Question: I'm having an issue with a bit of custom script that I wrote to show the time in different time zones around the world. Instead of saying HH:MM, if the minutes are less than 10, it says HH:M. How can I change it so that if it's less then 10, it sas HH:0M?
Screenshot:

Script:
'''
$(document).ready(function() {
function calculateTime(offset) {
var currentDate = new Date()
utc = currentDate.getTime() + (currentDate.getTimezoneOffset() * 60000);
newDate = new Date(utc + (<PHONE>*offset));
return (newDate.getHours() === 0) ? 12 : ((newDate.getHours() > 12) ? newDate.getHours() - 12 : newDate.getHours()) + ' : ' + newDate.getMinutes() + ' ' + ((newDate.getHours() > 11) ? 'PM' : 'AM');
}
function displayTimes() {
$(".chicago").html(calculateTime("-6"));
$(".london").html(calculateTime("+1"));
$(".shanghai").html(calculateTime("+8"));
};
displayTimes();
window.setInterval(displayTimes, 5000);
});
'''
HTML:
'''
<table>
<tr>
<td><strong>Chicago</strong></td>
<td align="right" class="time chicago">12:00PM</td>
</tr>
<tr>
<td><strong>London</strong></td>
<td align="right" class="time london">12:00PM</td>
</tr>
<tr class="last">
<td><strong>Shanghai</strong></td>
<td align="right" class="time shanghai">12:00PM</td>
</tr>
</table>
'''
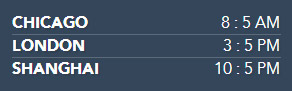
Answer: The function <URL> returns a number between 0 and 59. So you need to check if you have less than 10 minutes and if so add a leading 0. Something like this:
'''
var minutes = newDate.getMinutes();
if(minutes < 10) {
minutes = '0' + minutes;
}
return (newDate.getHours() === 0) ? 12 : ((newDate.getHours() > 12) ? newDate.getHours() - 12 : newDate.getHours()) + ' : ' + minutes + ' ' + ((newDate.getHours() > 11) ? 'PM' : 'AM');
'''
With your whole code:
'''
$(document).ready(function() {
function calculateTime(offset) {
var currentDate = new Date()
utc = currentDate.getTime() + (currentDate.getTimezoneOffset() * 60000);
newDate = new Date(utc + (<PHONE>*offset));
var minutes = newDate.getMinutes();
if(minutes < 10) {
minutes = '0' + minutes;
}
return (newDate.getHours() === 0) ? 12 : ((newDate.getHours() > 12) ? newDate.getHours() - 12 : newDate.getHours()) + ' : ' + minutes + ' ' + ((newDate.getHours() > 11) ? 'PM' : 'AM');
}
function displayTimes() {
$(".chicago").html(calculateTime("-6"));
$(".london").html(calculateTime("+1"));
$(".shanghai").html(calculateTime("+8"));
};
displayTimes();
window.setInterval(displayTimes, 5000);
});
'''